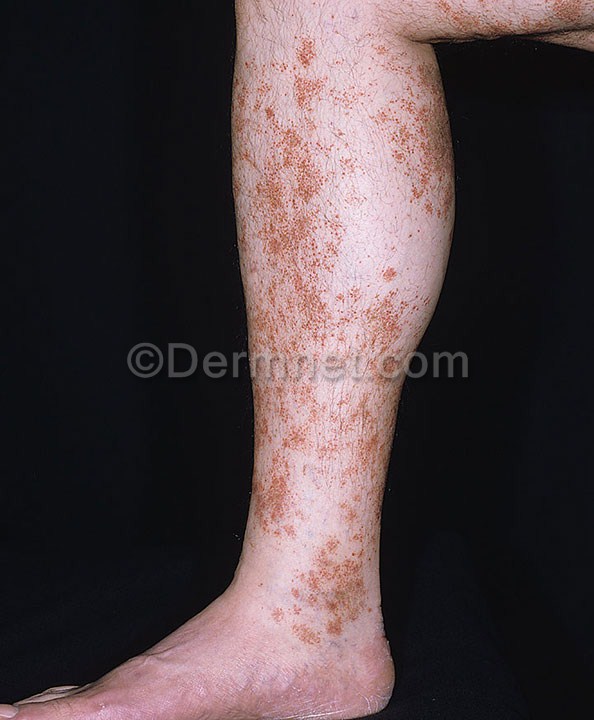
Disease: Vasculitis Photos